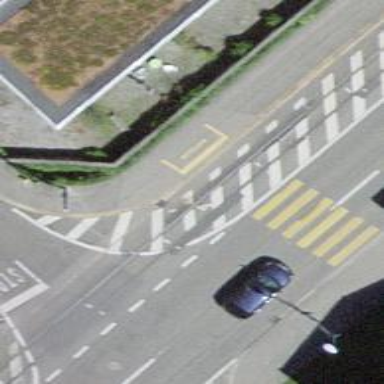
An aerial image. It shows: Railway crossing.